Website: bh-photo
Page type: address-validator
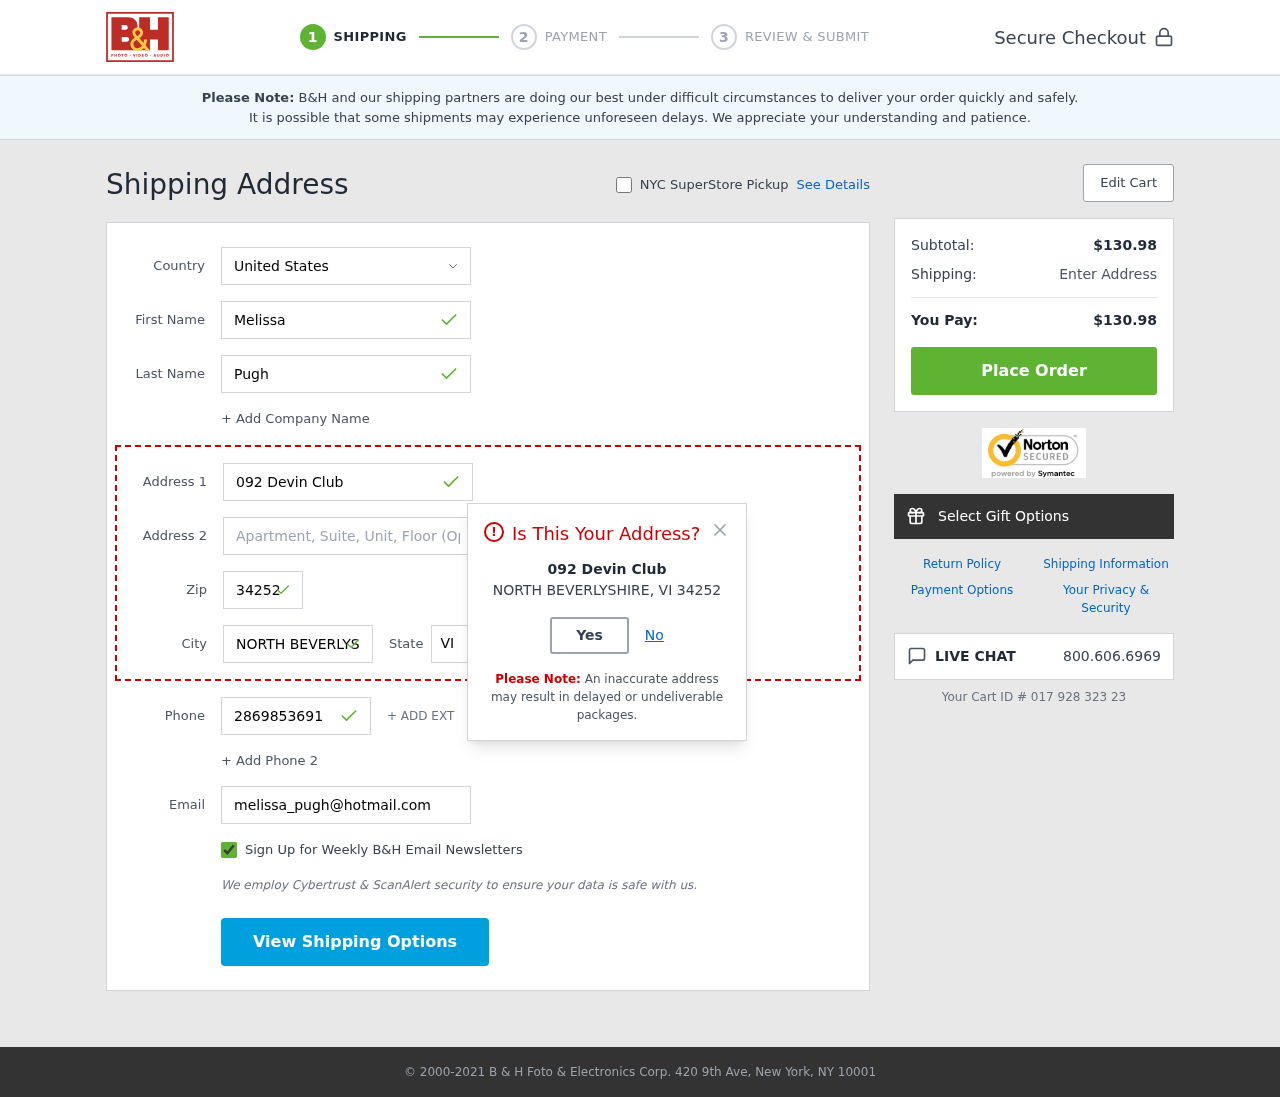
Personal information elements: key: PII_CITY
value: North Beverlyshire
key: PII_COUNTRY
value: United States
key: PII_EMAIL
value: melissa_pugh@hotmail.com
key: PII_FIRSTNAME
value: Melissa
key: PII_LASTNAME
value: Pugh
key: PII_PHONE
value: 2869853691
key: PII_POSTCODE
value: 34252
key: PII_STATE_ABBR
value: VI
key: PII_STREET
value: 092 Devin Club
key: PII_CITY_MODAL
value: NORTH BEVERLYSHIRE
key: PII_STATE
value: VI
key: PII_POSTCODE_FULL
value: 34252
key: PII_POSTCODE_NUMERIC
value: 34252
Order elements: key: ORDER_SUBTOTAL
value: $130.98
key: ORDER_TOTAL
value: $130.98
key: ORDER_ID
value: Your Cart ID # 017 928 323 23